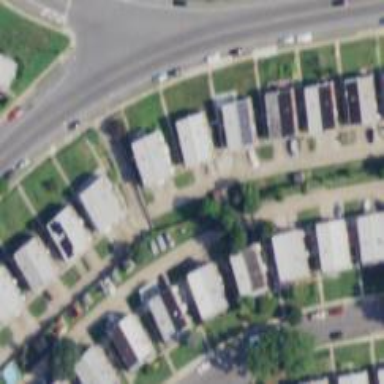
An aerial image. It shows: Alley classified as service road.